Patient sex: M
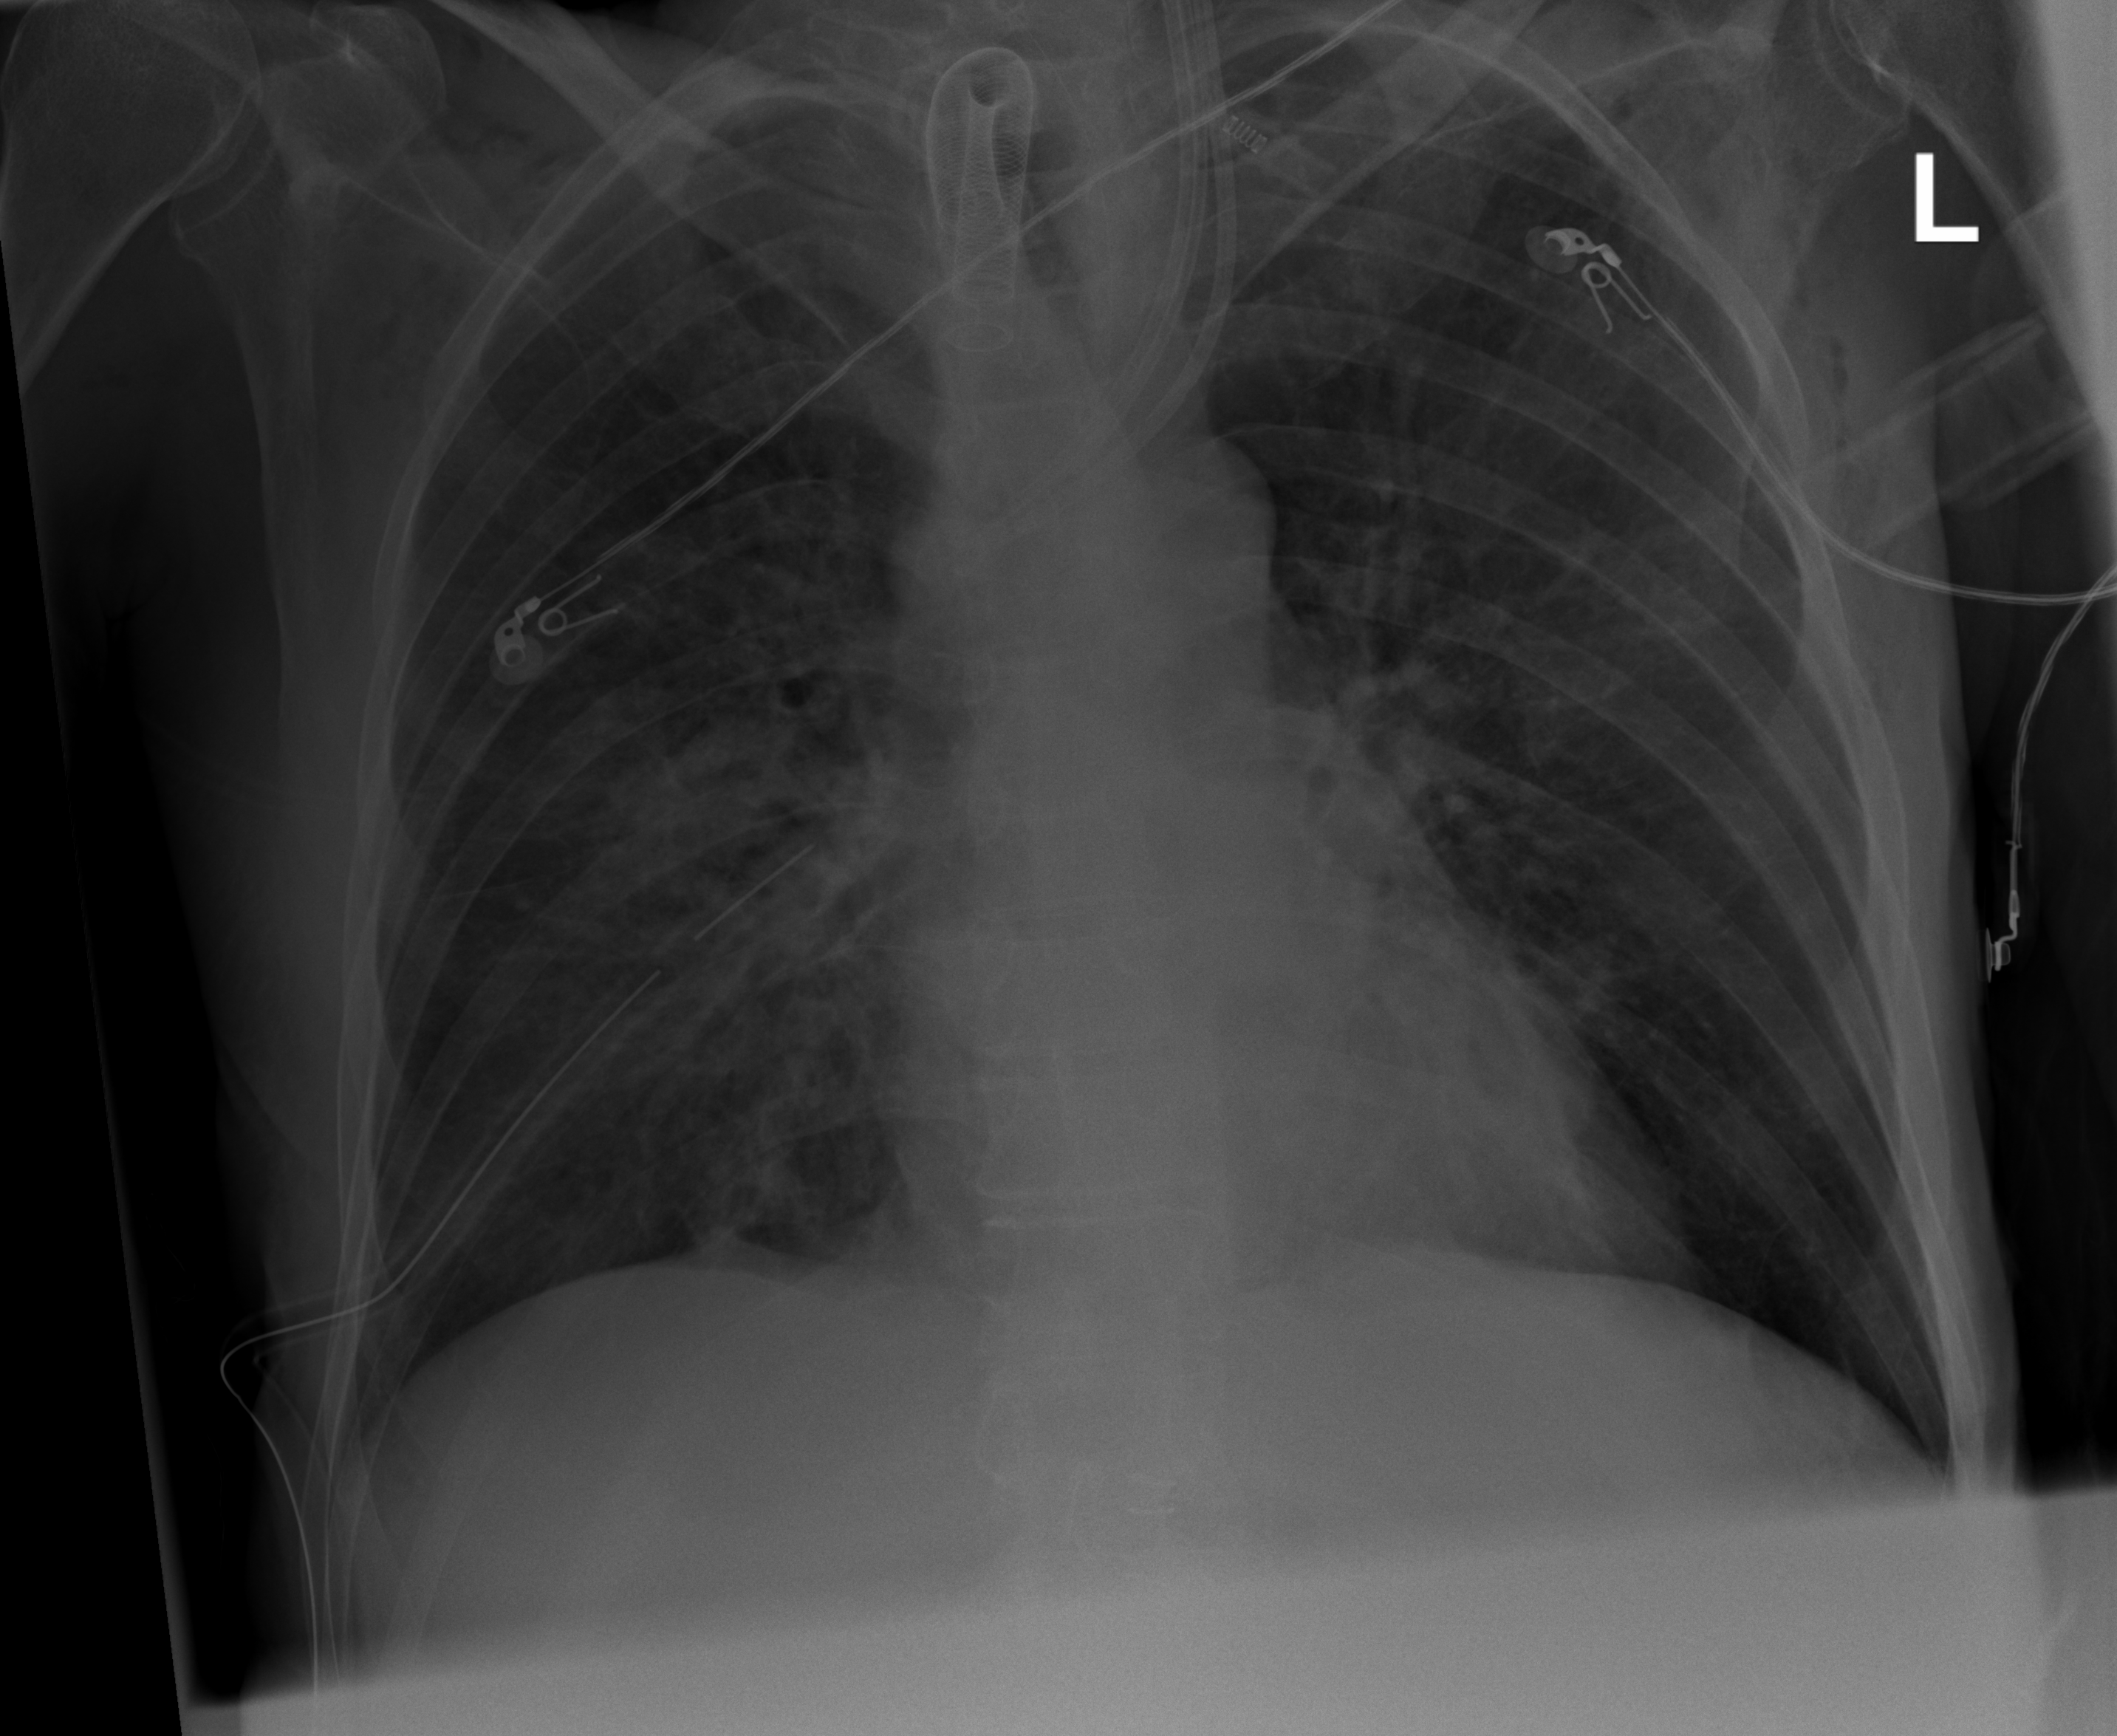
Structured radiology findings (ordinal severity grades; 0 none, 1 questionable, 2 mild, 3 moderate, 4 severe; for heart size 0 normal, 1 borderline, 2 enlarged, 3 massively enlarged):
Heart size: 0
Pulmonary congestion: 0
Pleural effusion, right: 0
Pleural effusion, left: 0
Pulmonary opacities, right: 0
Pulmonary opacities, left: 0
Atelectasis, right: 2
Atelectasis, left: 0